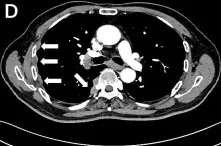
Multiple thickening nodules in the right pleura.
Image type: radiology (ct)